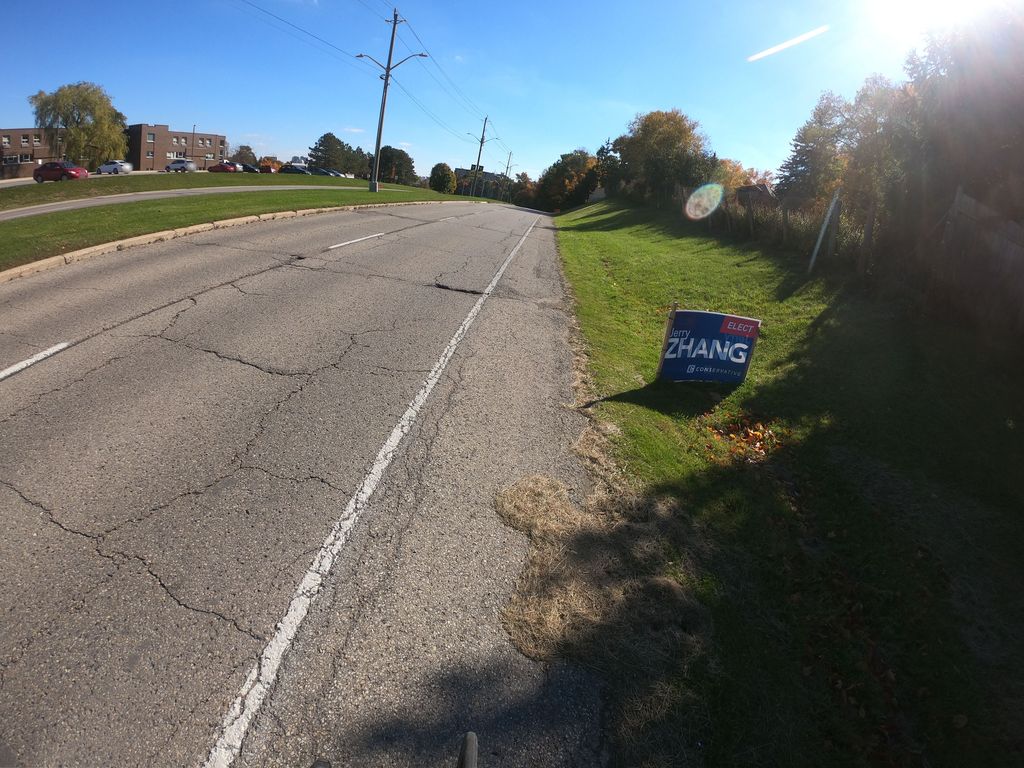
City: kitchener-waterloo